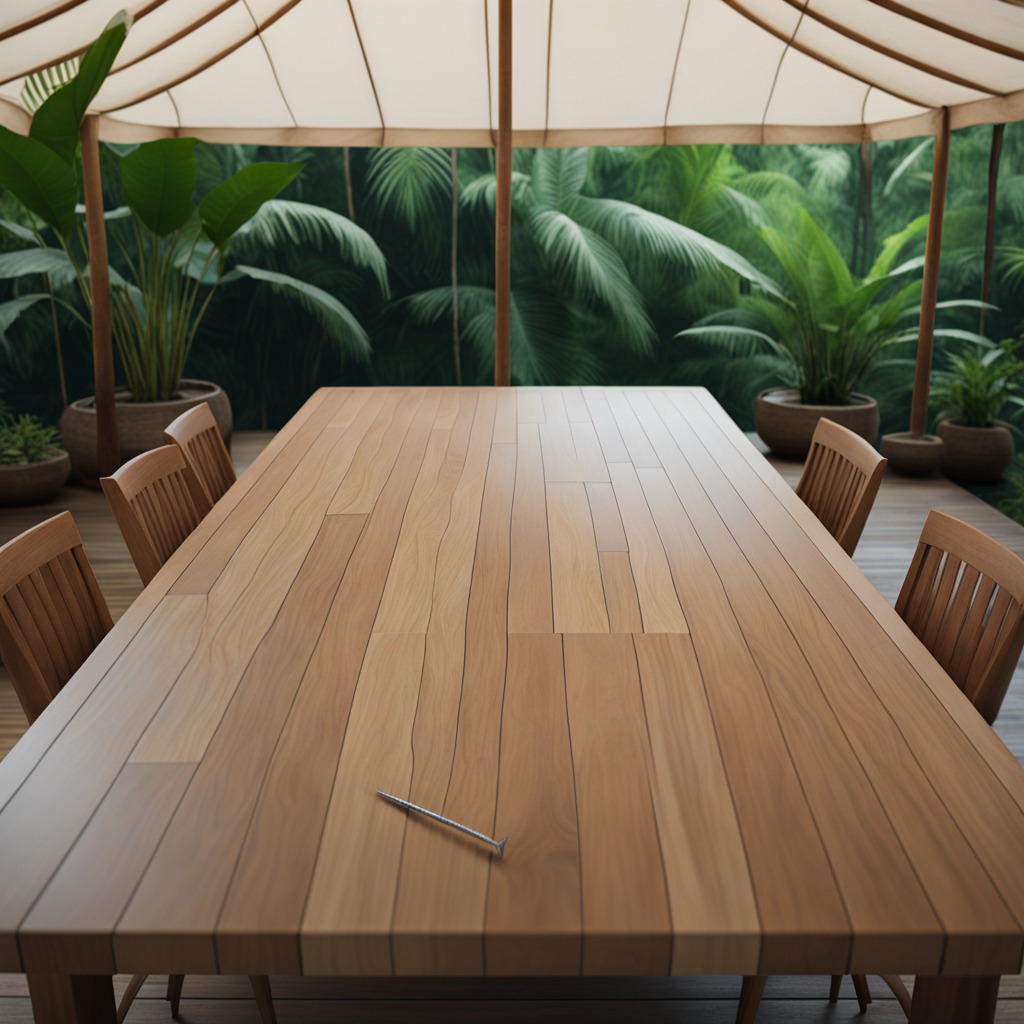
A nail is lying on the wooden table.